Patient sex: F
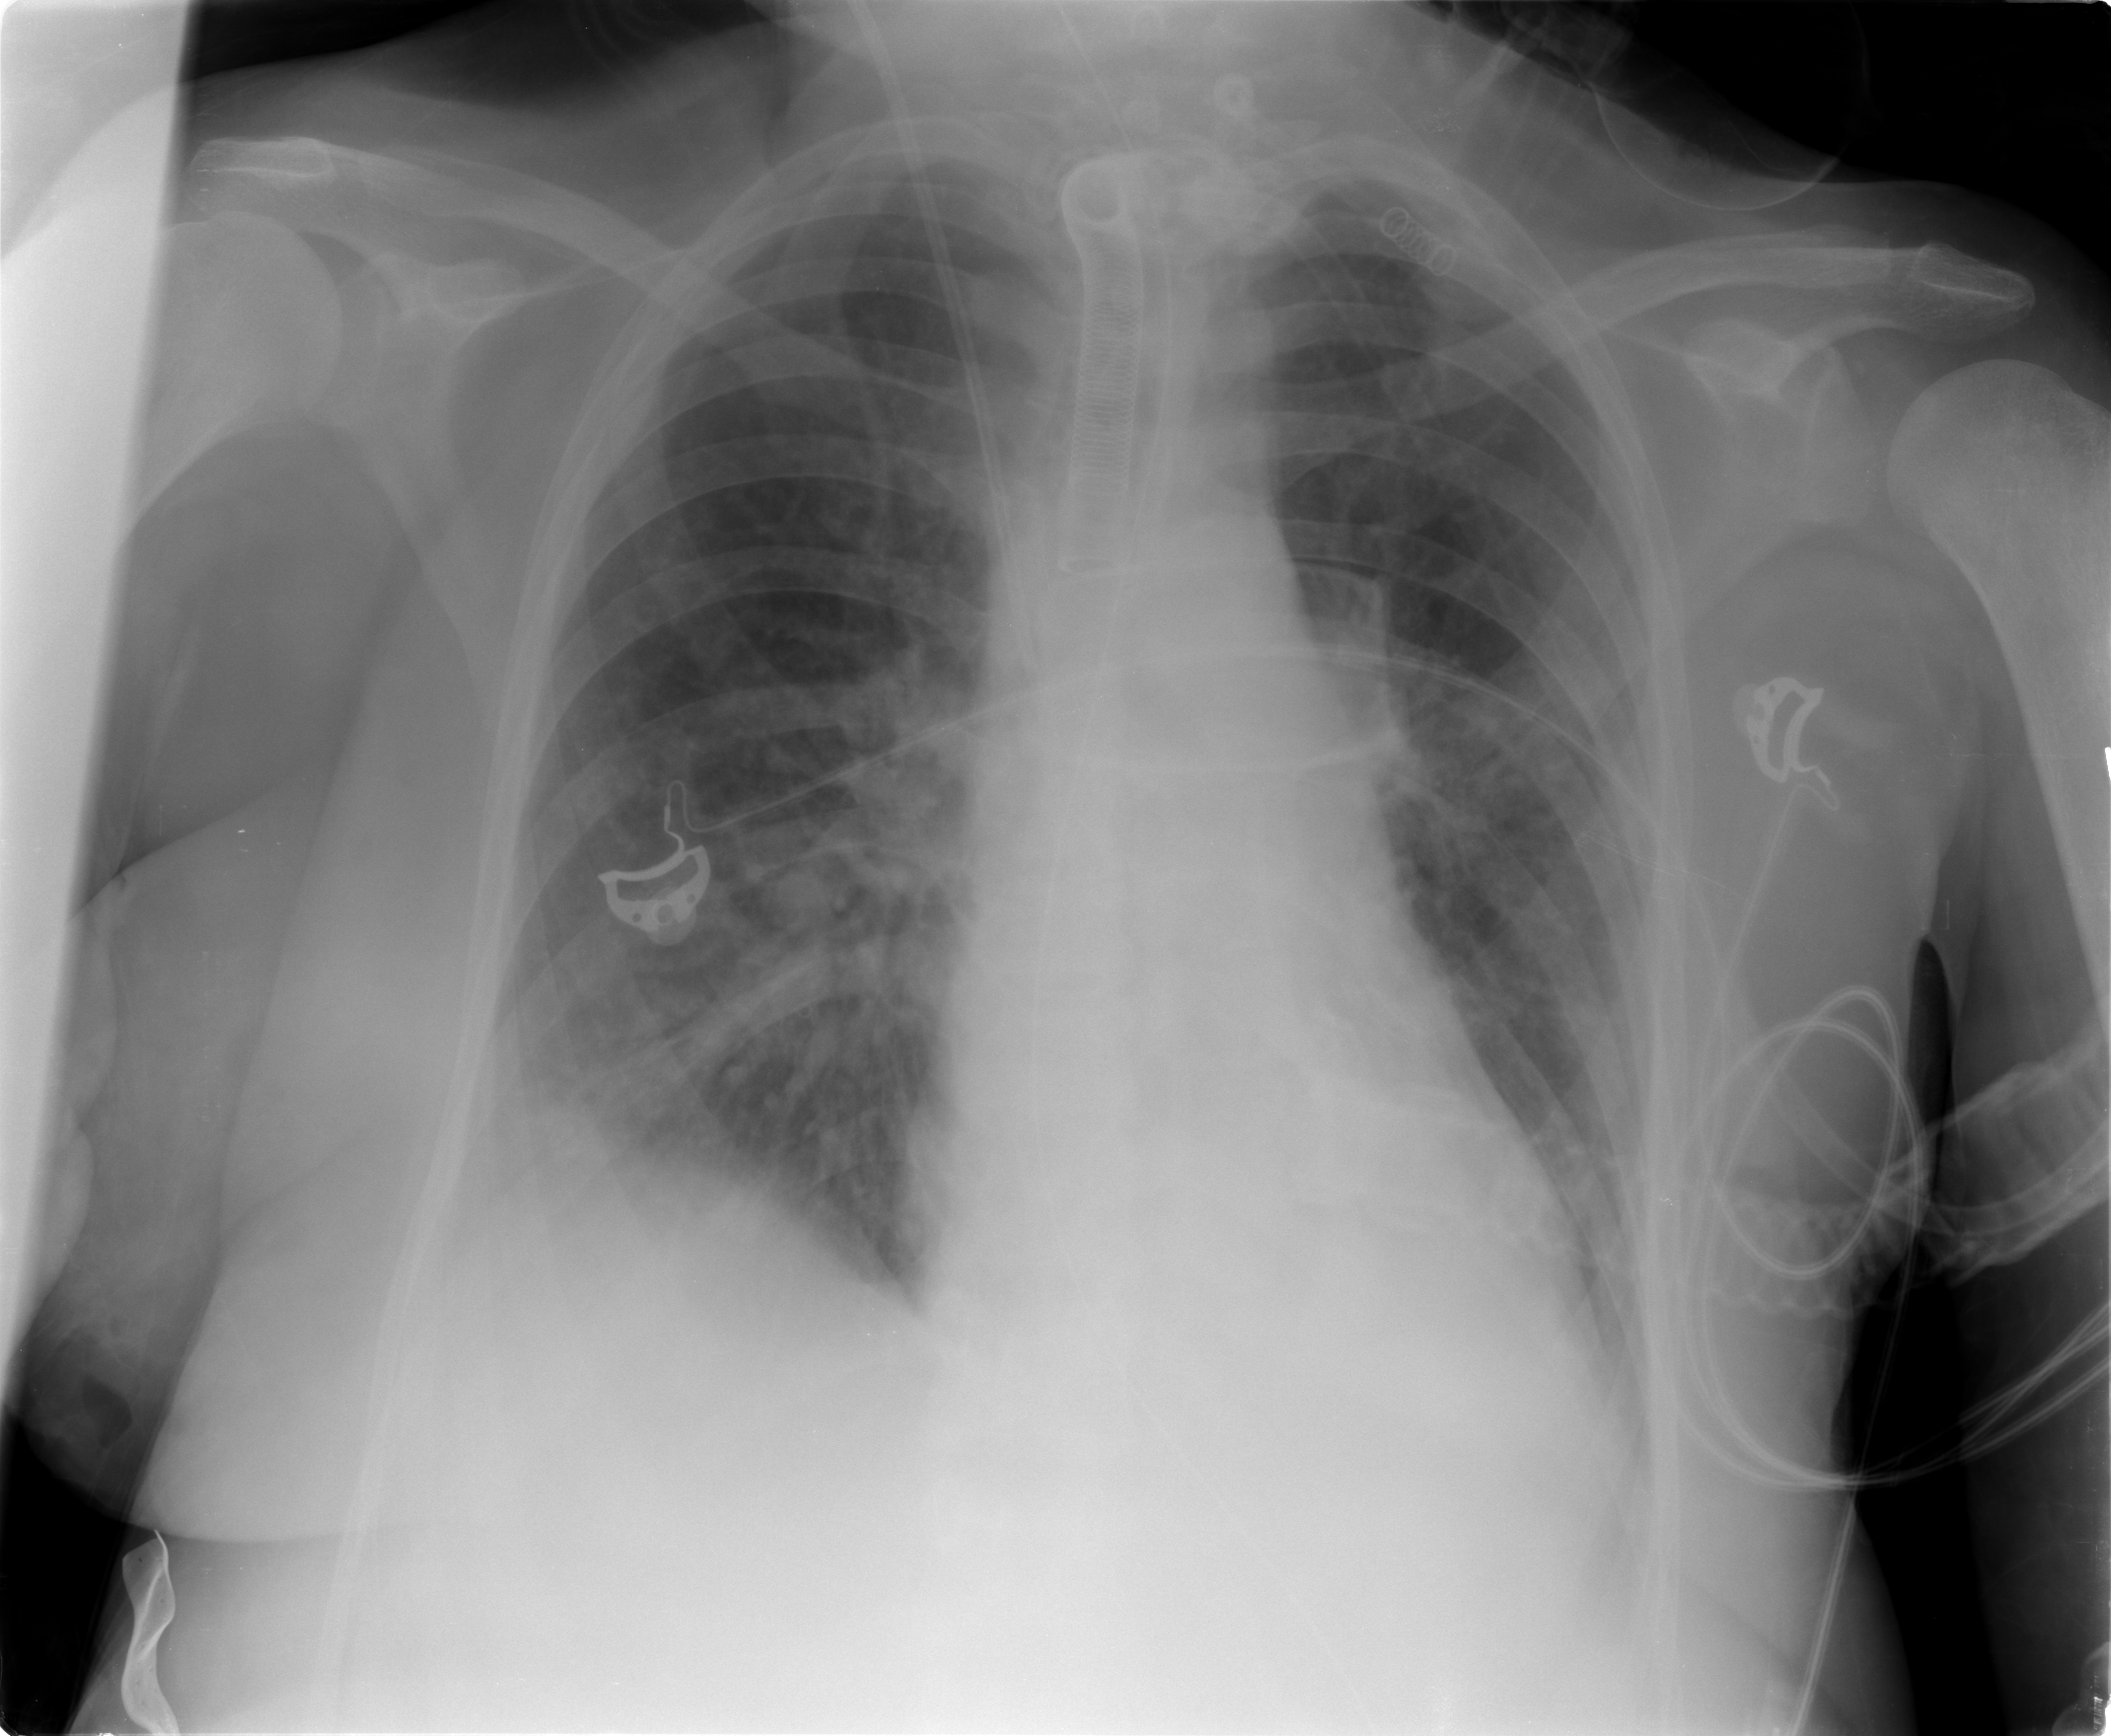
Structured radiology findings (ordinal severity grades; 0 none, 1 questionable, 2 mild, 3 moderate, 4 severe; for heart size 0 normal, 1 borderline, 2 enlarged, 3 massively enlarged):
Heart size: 0
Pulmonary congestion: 2
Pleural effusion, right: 2
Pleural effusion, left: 2
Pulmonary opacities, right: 0
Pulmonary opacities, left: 0
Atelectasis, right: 2
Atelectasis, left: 2